Question: Please help me to set a background image in EaglView. Here my source code with the image:
'''
glBindFramebufferOES(GL_FRAMEBUFFER_OES, viewFramebuffer);
brushImage = [UIImage imageNamed:@"Particle.png"].CGImage;
width = CGImageGetWidth(brushImage);
height = CGImageGetHeight(brushImage);
if(brushImage) {
brushData = (GLubyte *) calloc(width * height * 4, sizeof(GLubyte));
brushContext = CGBitmapContextCreate(brushData, width, height, 8, width * 4, CGImageGetColorSpace(brushImage), kCGImageAlphaPremultipliedLast);
CGContextDrawImage(brushContext, CGRectMake(0.0, 0.0, (CGFloat)width, (CGFloat)height), brushImage);
CGContextRelease(brushContext);
glGenTextures(1, &brushTexture);
glBindTexture(GL_TEXTURE_2D, brushTexture);
glTexParameteri(GL_TEXTURE_2D, GL_TEXTURE_MIN_FILTER, GL_LINEAR);
glTexImage2D(GL_TEXTURE_2D, 0, GL_RGBA, width, height, 0, GL_RGBA, GL_UNSIGNED_BYTE, brushData);
free(brushData);
}
self.contentScaleFactor = 1.0;
glLoadIdentity();
glMatrixMode(GL_PROJECTION);
CGRect frame = self.bounds;
CGFloat scale = self.contentScaleFactor;
glOrthof(0, frame.size.width * scale, 0, frame.size.height * scale, -1, 1);
glViewport(0, 0, frame.size.width * scale, frame.size.height * scale);
glMatrixMode(GL_MODELVIEW);
glDisable(GL_DITHER);
glEnable(GL_TEXTURE_2D);
glEnableClientState(GL_VERTEX_ARRAY);
glEnable(GL_BLEND);
glBlendFunc(GL_ONE, GL_ONE_MINUS_SRC_ALPHA);
glEnable(GL_POINT_SPRITE_OES);
glTexEnvf(GL_POINT_SPRITE_OES, GL_COORD_REPLACE_OES, GL_TRUE);
glPointSize(width / kBrushScale);'
'''
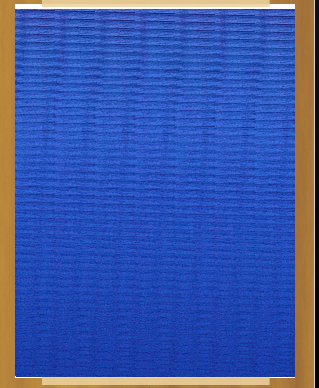
Answer: Instead of using a point sprite should simply draw a textured quad.
'''
GLfloat vert_tex[] = {
0., 0.,
1., 0.,
1., 1.,
0., 1.
};
glEnableClientState(GL_VERTEX_ARRAY);
glEnableClientState(GL_TEXTURE_COORD_ARRAY);
glVertexPointer(2, GL_FLOAT, 0, vert_tex);
glTexCoordPointer(2, GL_FLOAT, 0, vert_tex);
glMatrixMode(GL_PROJECTION);
glLoadIdentity();
glOrtho(0, 1, 0, 1, -1, 1);
glMatrixMode(GL_MODELVIEW);
glLoadIdentity();
glEnable(GL_TEXTURE_2D);
glBindTexture(GL_TEXTURE_2D, texture_name);
glDrawArrays(GL_QUADS, 0, 4);
'''
EDIT2:
'''
// Erases the screen
- (void) erase
{
[EAGLContext setCurrentContext:context];
CGRect frame = self.bounds;
CGFloat scale = self.contentScaleFactor;
GLfloat vert_tex[] = {
0., 0.,
frame.size.width * scale, 0.,
frame.size.width * scale, frame.size.height * scale,
0., frame.size.height * scale
};
glBindFramebufferOES(GL_FRAMEBUFFER_OES, viewFramebuffer);
glEnableClientState(GL_VERTEX_ARRAY);
glEnableClientState(GL_TEXTURE_COORD_ARRAY);
glVertexPointer(2, GL_FLOAT, 0, vert_tex);
glTexCoordPointer(2, GL_FLOAT, 0, vert_tex);
// Setup the view port in Pixels
glMatrixMode(GL_PROJECTION);
glOrthof(0, frame.size.width * scale, 0, frame.size.height * scale, -1, 1);
glViewport(0, 0, frame.size.width * scale, frame.size.height * scale);
glMatrixMode(GL_MODELVIEW);
glLoadIdentity();
glDisable(GL_DITHER);
glEnable(GL_TEXTURE_2D);
// background_image texture must be initialized with the desired
// content; see initWithCoder of original GLPaint example for
// example code how to load textures.
glBindTexture(GL_TEXTURE_2D, background_image);
// Clear the buffer with background image
glDrawArrays(GL_QUADS, 0, 4);
// Display the buffer
glBindRenderbufferOES(GL_RENDERBUFFER_OES, viewRenderbuffer);
[context presentRenderbuffer:GL_RENDERBUFFER_OES];
}
'''
In 'renderLineFromPoint' you must add a line to bind the brush texture before drawing:
'''
// Drawings a line onscreen based on where the user touches
- (void) renderLineFromPoint:(CGPoint)start toPoint:(CGPoint)end
{
/* ... */
// add this line here v v v v v v v v v v v
glBindTexture(GL_TEXURE_2D, brushTexture);
// ^ ^ ^ ^^ ^ ^ ^ ^ ^ ^ ^ ^ ^ ^ ^ ^ ^ ^ ^ ^
// Render the vertex array
glVertexPointer(2, GL_FLOAT, 0, vertexBuffer);
glDrawArrays(GL_POINTS, 0, vertexCount);
// Display the buffer
glBindRenderbufferOES(GL_RENDERBUFFER_OES, viewRenderbuffer);
[context presentRenderbuffer:GL_RENDERBUFFER_OES];
'''